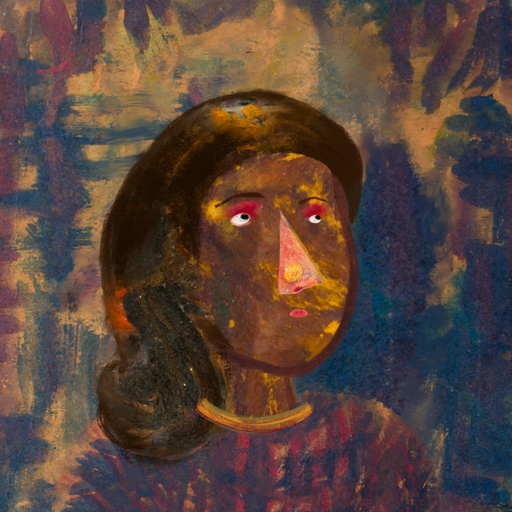
Background: InTheSun, Head And Neck Side: Comrade, Face Side: Irani, Bust: In_The_Sun, Hair Side: Gypsy_Queen, Head Accessory: Blank, Second Necklace: Blank, Necklace: Mother_And_Son_Son, Baby: Blank